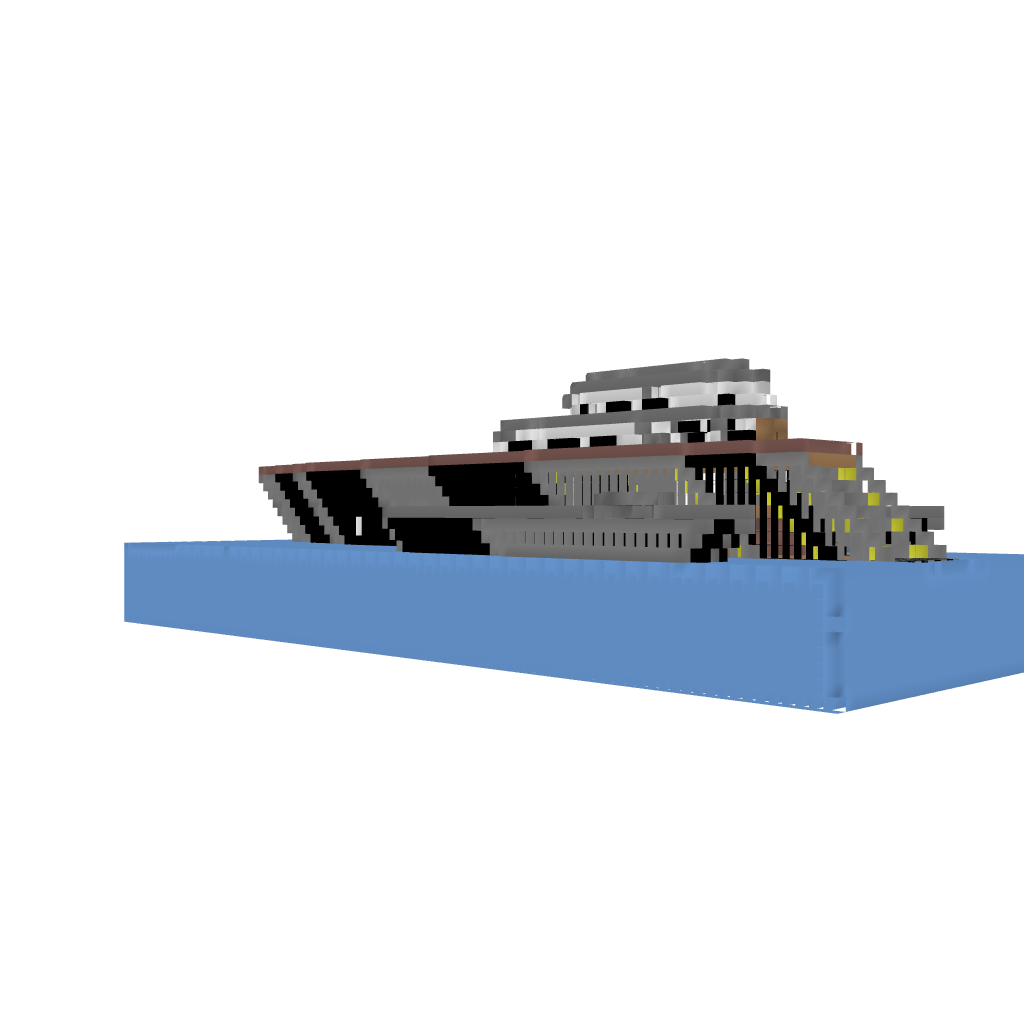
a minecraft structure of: Yacht good quality